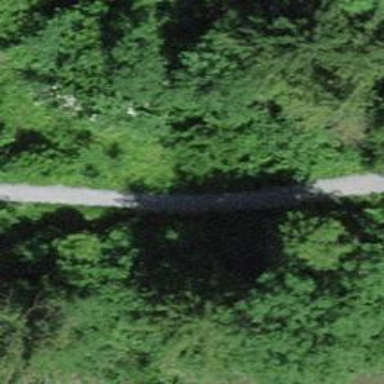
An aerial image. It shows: Unpaved path.